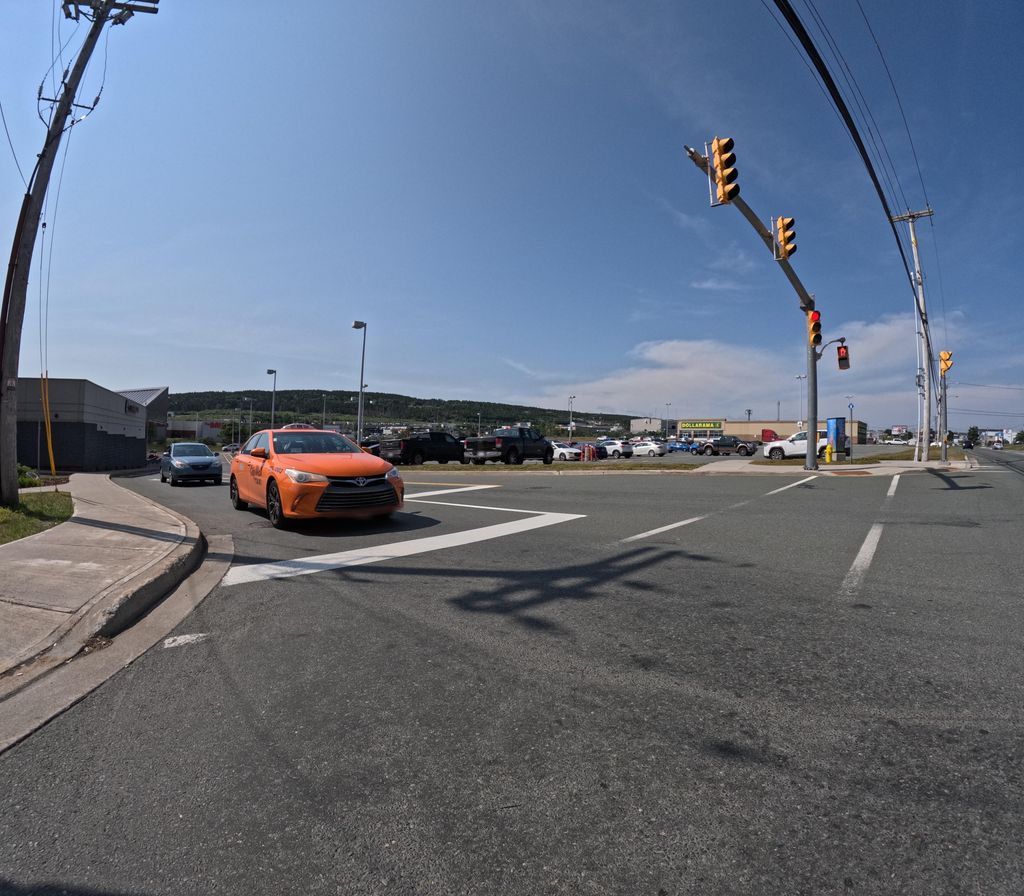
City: st_johns